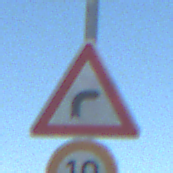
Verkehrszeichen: KurveRechts
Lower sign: Geschwindigkeit10
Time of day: MorningAfternoon
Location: Outdoor (Nature)
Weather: Clear
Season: Autumn
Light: Natural